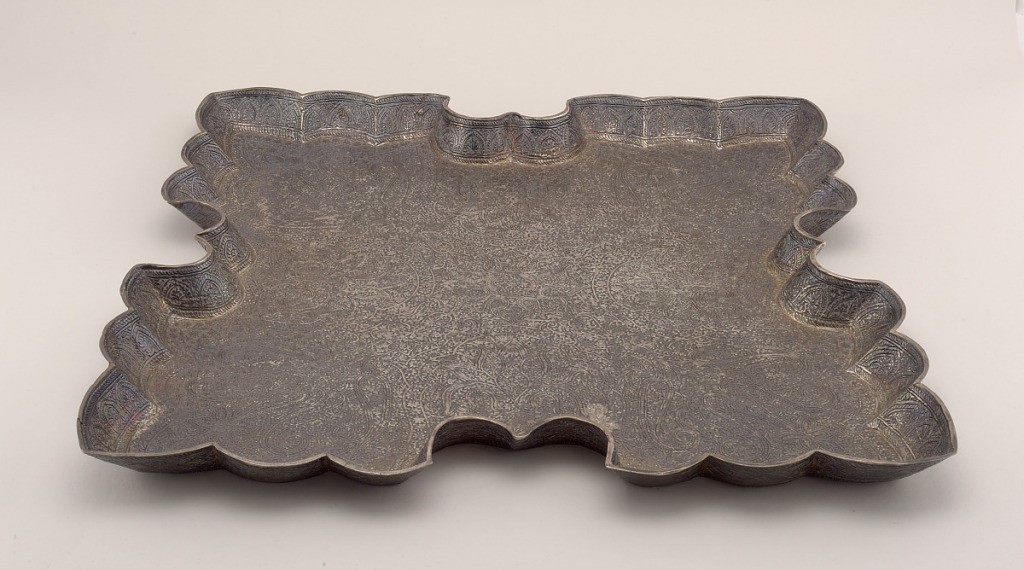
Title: Tray
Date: early to mid 19th century
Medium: silver
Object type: tray
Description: Four-lobed square form composed of flat base with slightly out-curved, raised scalloped rim; floor of tray and inner and outer rim decorated overall with conventionalized hammered floral motives.